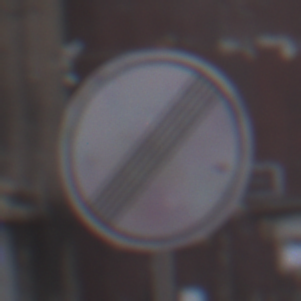
Verkehrszeichen: EndeSaemtlicherBegrenzungen
Umgebung: Outdoor, Urban
Tageszeit: MorningAfternoon
Wetter: PartlyCloudy
Licht: Natural
Jahreszeit: NotSpecified
Kontrast: LowContrast